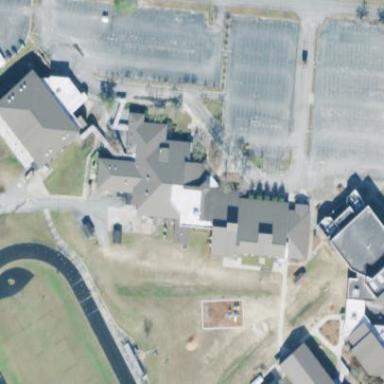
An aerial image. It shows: School building.